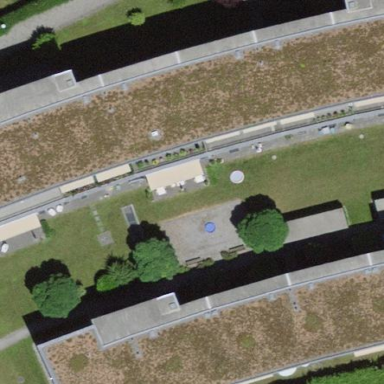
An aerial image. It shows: Building.